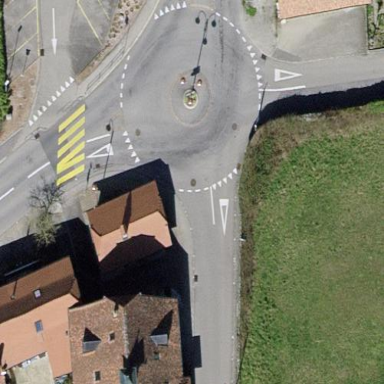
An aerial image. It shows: Tertiary road with asphalt surface leading to roundabout.